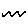
Label: zigzag